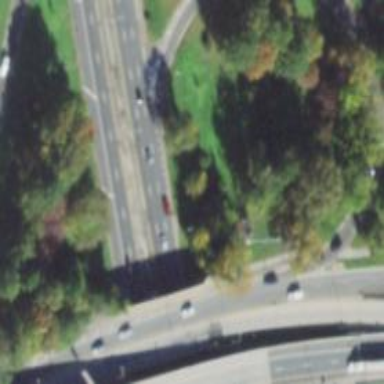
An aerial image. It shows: Motorway junction.